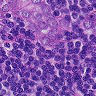
Metastatic tissue present: yes